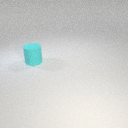
large cyan rubber cylinder